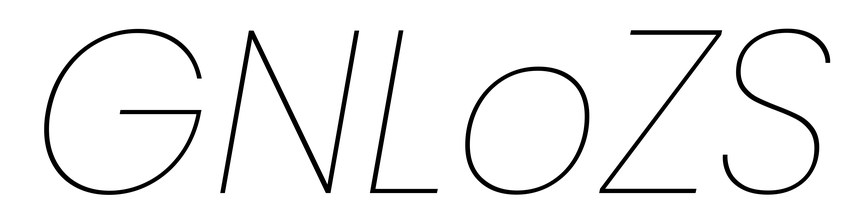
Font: Poppins-ThinItalic